Question: I was wondering whether it was possible to import static information, in my case an image, title and a short description - per item, in a 'UIViewControlller' dynamically?
I'm (trying to) create an app that, for the current 'UIViewController' I'm working on, shows the cooperating partners from the company in a list view. Each of them is shown as an item, containing an image (logo), the company name below and below that a paragraph of information about the company.
I was thinking of something like importing an 'XML' feed (no experience with),
such as
'''
<object>
<img src="/images/logo1.png">
<title="Lorem ipsum>
<description="lalalalalalalala"
</object>
<object>
<img src="/images/logo2.png">
<title="Lorem second one>
<description="lalalalalalalala"
</object>
'''
Something like this mockup

By simply importing such thing, I don't have to make up the whole page, calculate how long the 'UIScrollView' would have to be and don't have to adjust it every time a partner gets added or removed. And it might be quite more clear than a whole view controller.
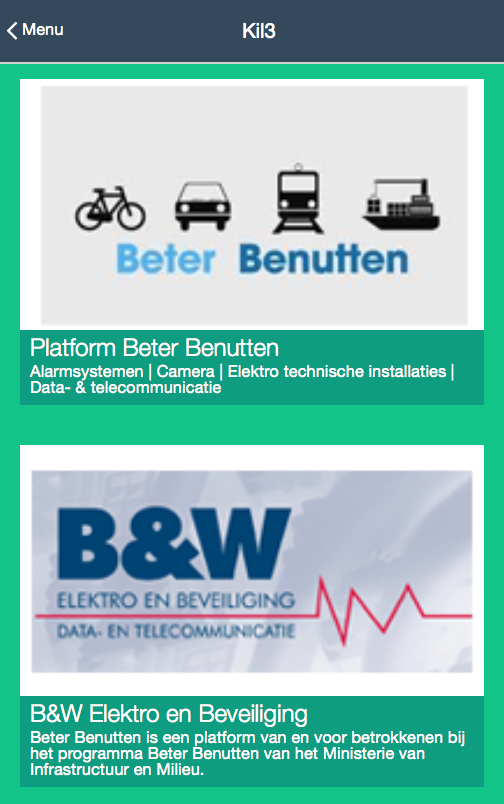
Answer: You have to divide the task into .
1. Read the data from an XML file using NSXMParser.
2. Show the data in a UICollectionView.
The 'XML' part is quite easy. There are many tutorials on the Internet that cover this. For example this one:
- <URL>
Second step can be more complicated depending on what kind of a layout you want to achieve. If it is a standard flow layout, the implementation will be fairly simple. Again, there is dozens of tutorials on setting up a 'UICollectionView'. Example:
- <URL>
Alternatively, you can use 'UITableView' to show your data. In this case, the implementation would be simpler than for 'UICollectionView'.
More reading:
- <URL>